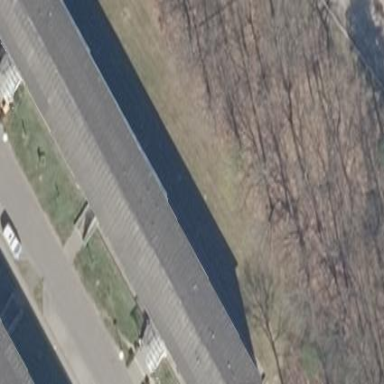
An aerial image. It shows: Building with hipped roof painted black.